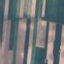
Label: AnnualCrop